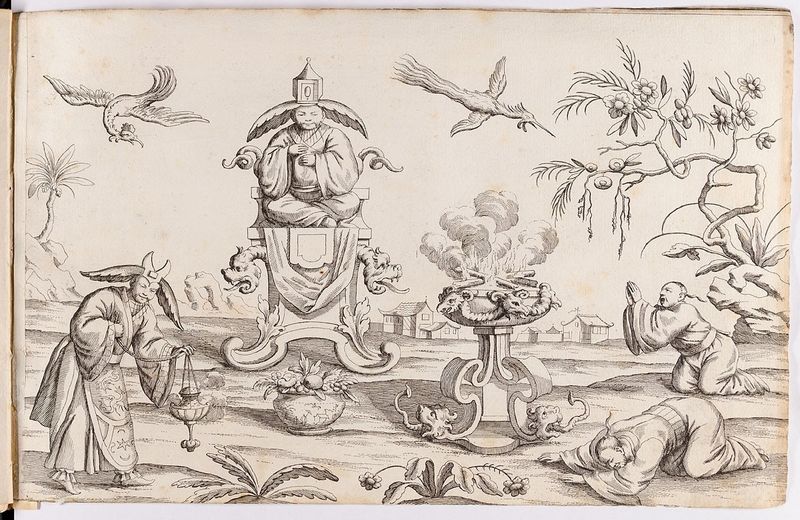
Titel: Chinadarstellung
Künstler: Martin Engelbrecht
Standort: Hamburg
Institution: Museum für Kunst und Gewerbe Hamburg
Schlagwörter: akt, barock, figur, japan, papier, grafik, graphik, könig, fotografie, photographie, druckgraphik, druckgrafik, stich, herrscher, kranich, fabelwesen, herrscherin, anbeten, kupferstich, ungeheuer, monster, groteske, herrscherbildnis, fabeltier, fabeltiere, phantastik, gerippt, zwitterwesen, monstrum, das, reproduktionen, hofzeremoniell, barockzeit, barockzeitalter, druckerzeugnisse, landesherr, körper, völker, nationalitäten, landesherrin, ornamentstich, vorlageblätter, chinesendarstellungen, länder, fantastische, parallelwelt, phantasiewelt, hofetikette